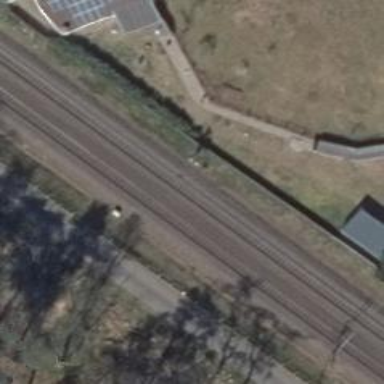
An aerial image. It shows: Railway signal.